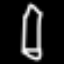
Label: pencil